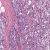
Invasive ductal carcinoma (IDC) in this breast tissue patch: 1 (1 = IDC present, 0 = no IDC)